Interaction volume radius: 5 \u00c5
Interaction volume height: 25 \u00c5
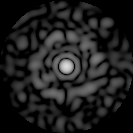
Disorder parameter: 0.8275